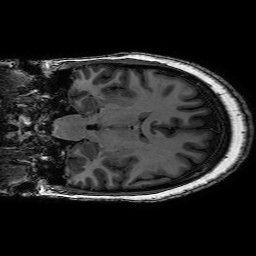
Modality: T1w
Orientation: coronal
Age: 45
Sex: female
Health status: healthy